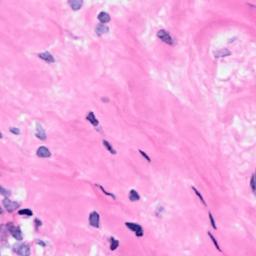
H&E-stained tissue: Breast